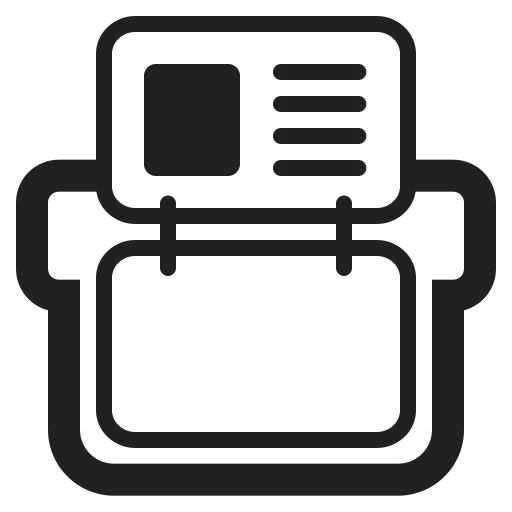
card index high contrast